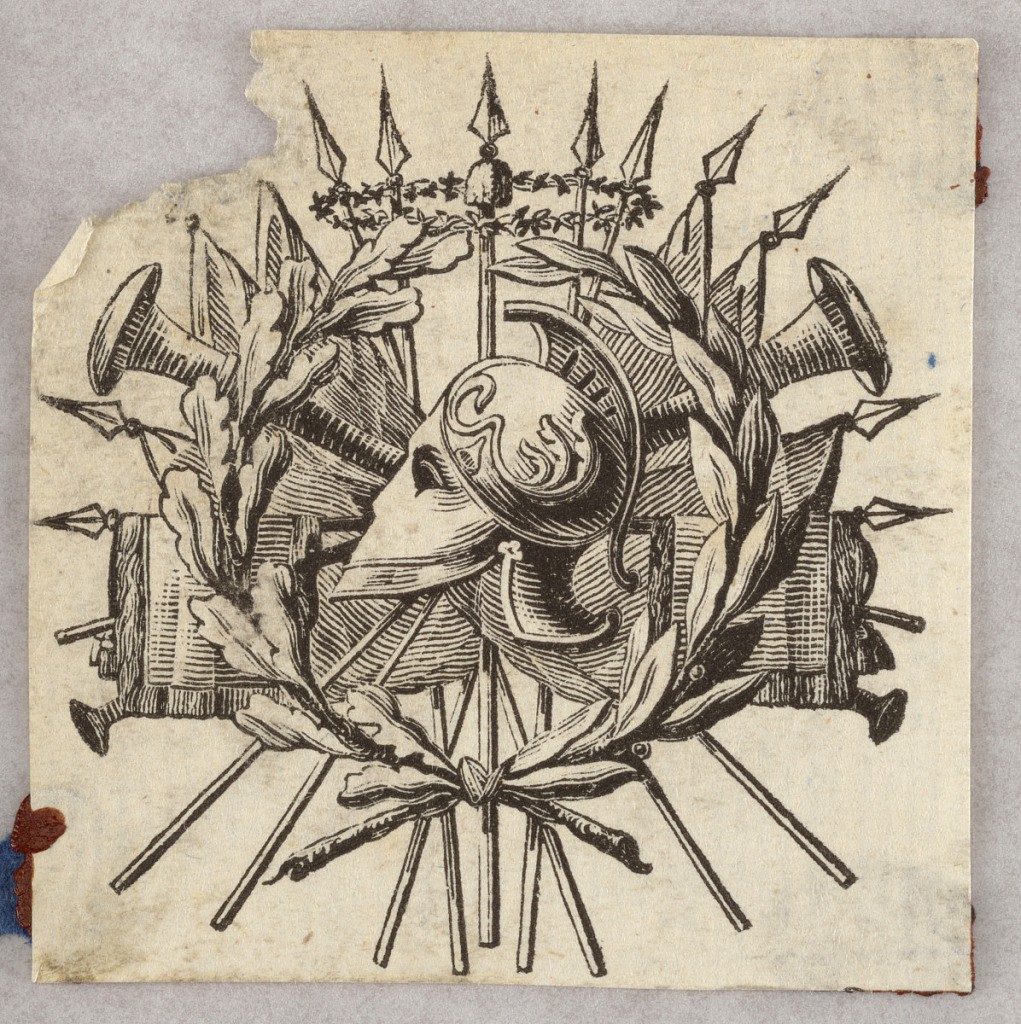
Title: Wood Engraving. Vignette.
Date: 1800–1830
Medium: Engraving and etching
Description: A trophy of classical arms. Two wreaths are included.